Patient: sex M, age 66
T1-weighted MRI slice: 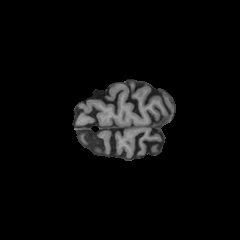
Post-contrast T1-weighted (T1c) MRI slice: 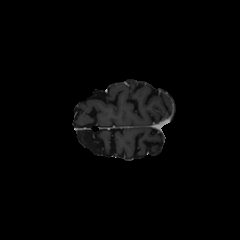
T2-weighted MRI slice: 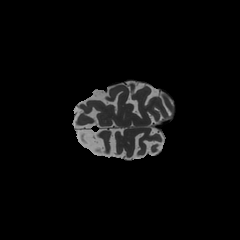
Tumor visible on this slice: no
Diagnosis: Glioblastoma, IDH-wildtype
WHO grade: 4